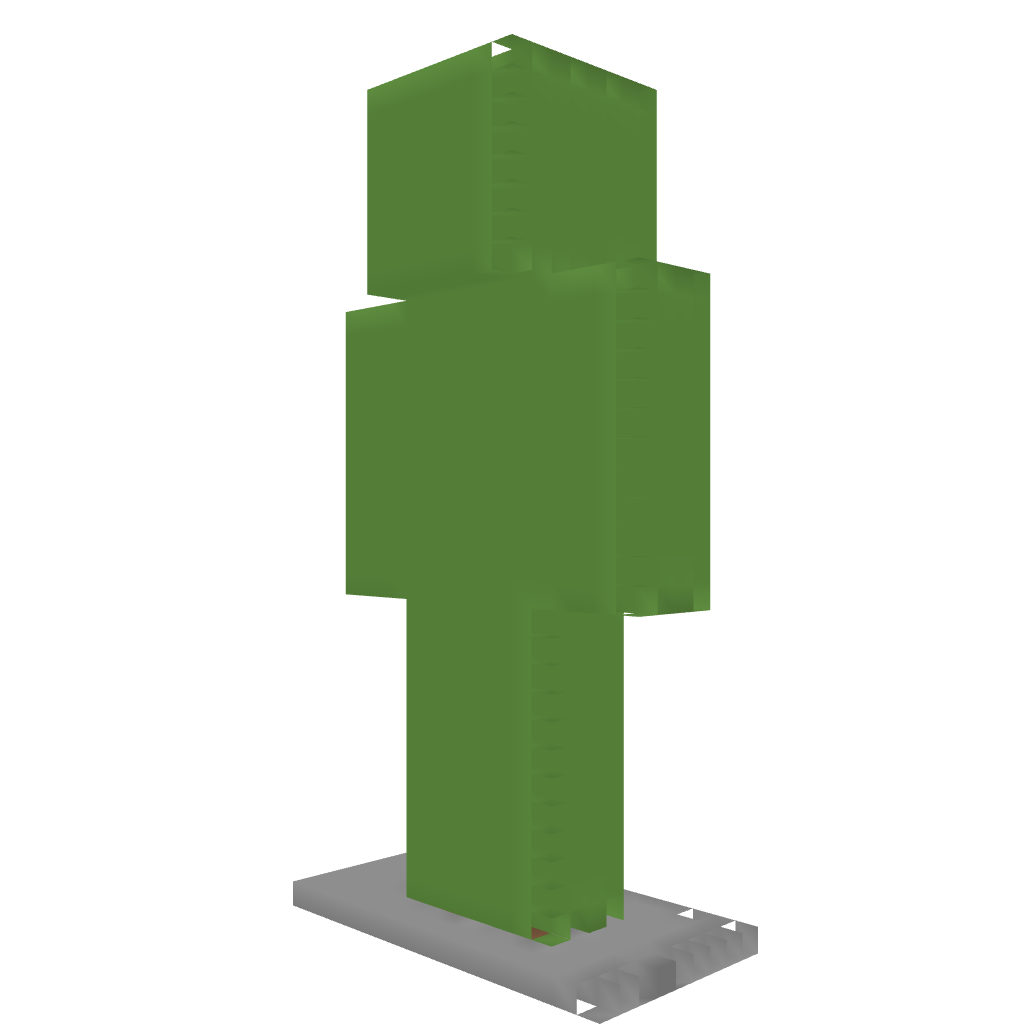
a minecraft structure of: TNTskin